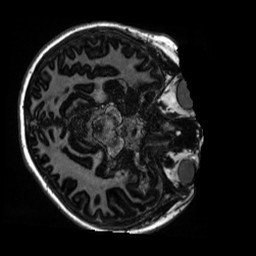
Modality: MP2RAGE
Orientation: axial
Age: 12
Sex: male
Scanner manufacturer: siemens
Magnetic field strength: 3 T
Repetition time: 4 s
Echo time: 0.00303 s